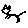
Label: cat